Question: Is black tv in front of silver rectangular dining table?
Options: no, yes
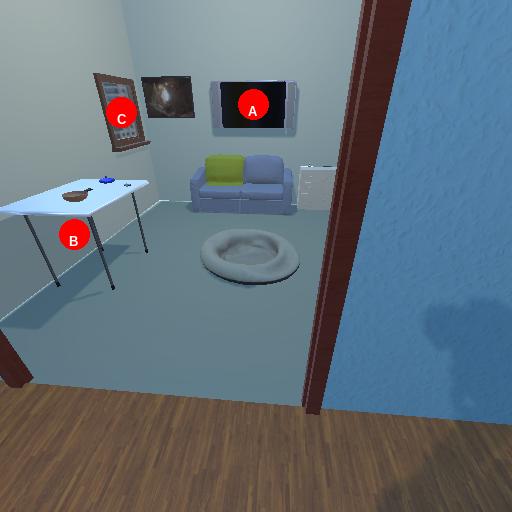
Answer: no